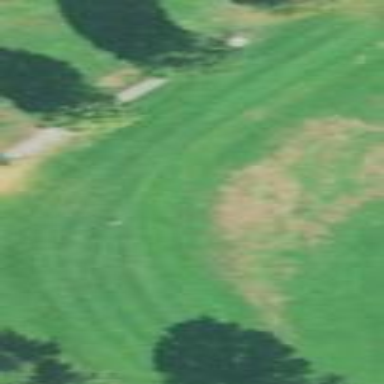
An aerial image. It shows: Grass area designated as golf tee.